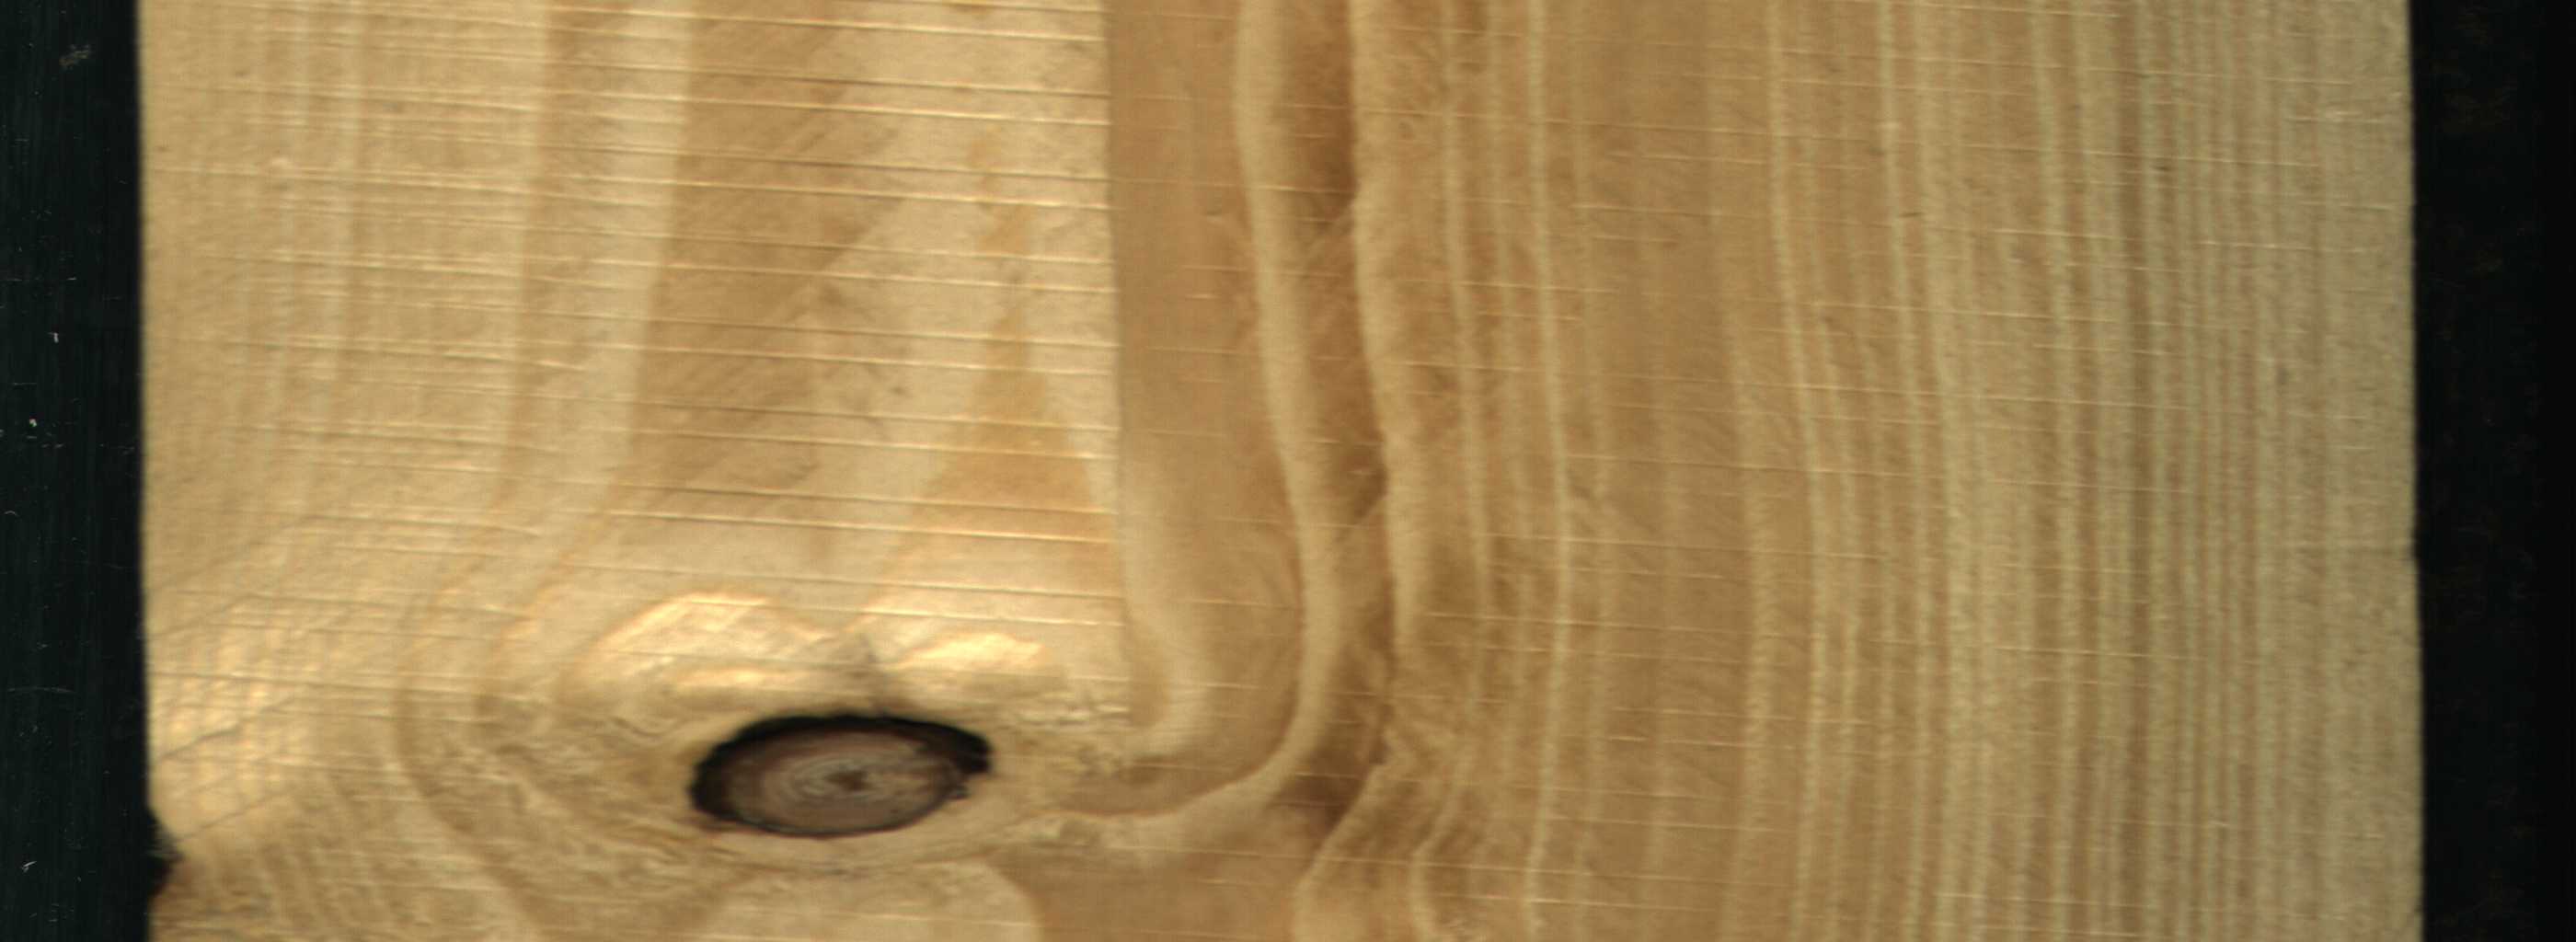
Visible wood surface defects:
Dead_Knot